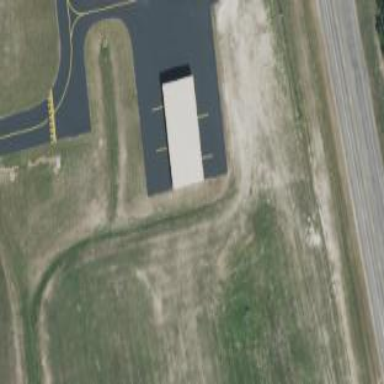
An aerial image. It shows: Apron at the airport.